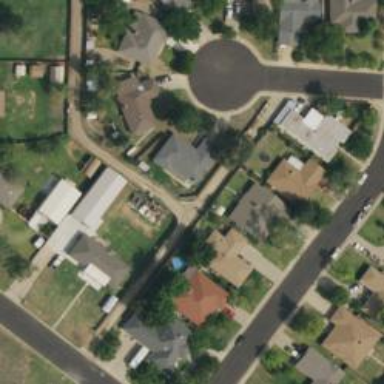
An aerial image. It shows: Alley classified as service road.